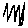
Label: zigzag